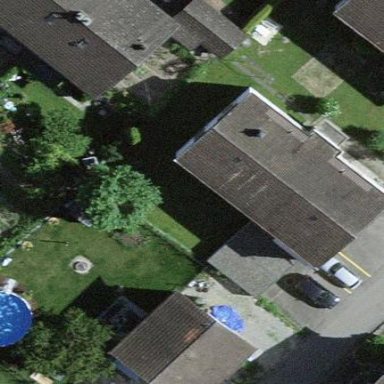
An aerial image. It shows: Residential building.